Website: crate-barrel
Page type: billing-address
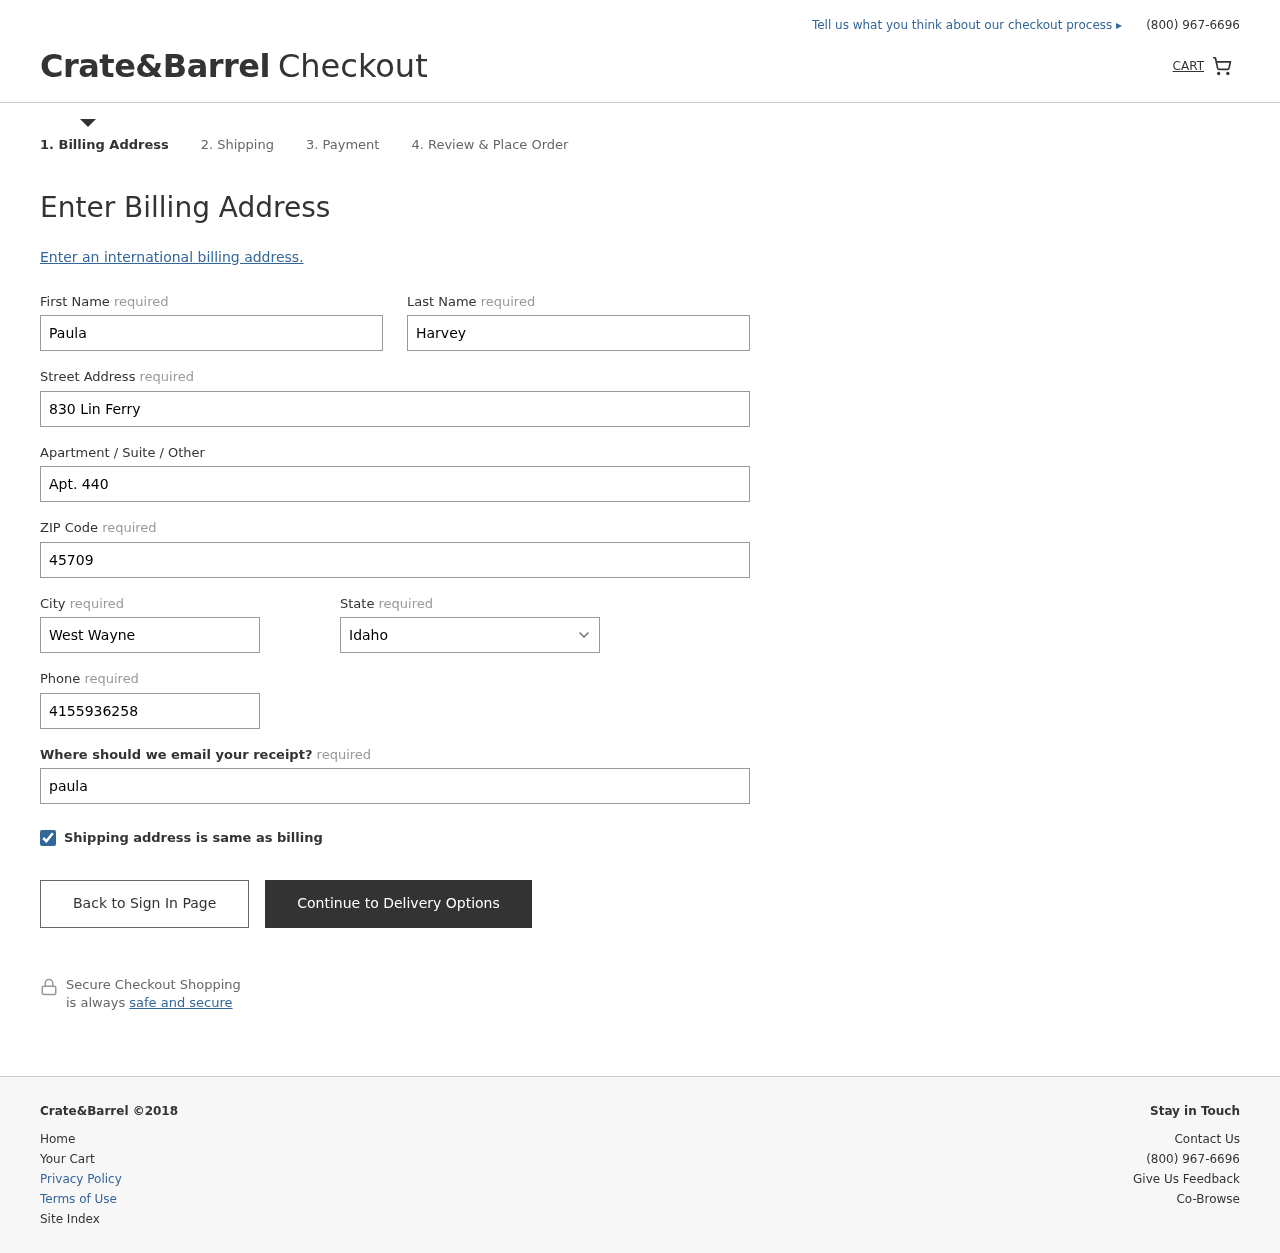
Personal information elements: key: PII_STATE
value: Idaho
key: PII_FIRSTNAME
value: Paula
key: PII_LASTNAME
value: Harvey
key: PII_STREET
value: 830 Lin Ferry
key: PII_STREET2
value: Apt. 440
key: PII_POSTCODE
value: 45709
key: PII_CITY
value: West Wayne
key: PII_PHONE
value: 4155936258
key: PII_EMAIL
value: paula_harvey@yahoo.com